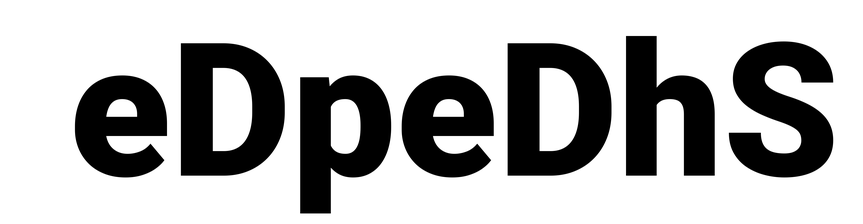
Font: Roboto_Black